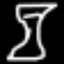
Label: hourglass